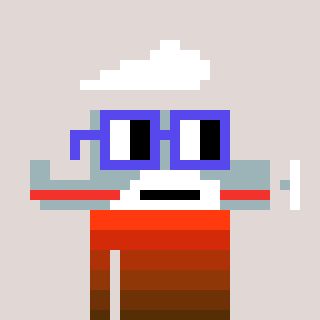
a pixel art character with square blue glasses, a plane-shaped head and a purple-colored body on a warm background